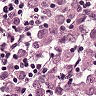
Metastatic tissue present: yes